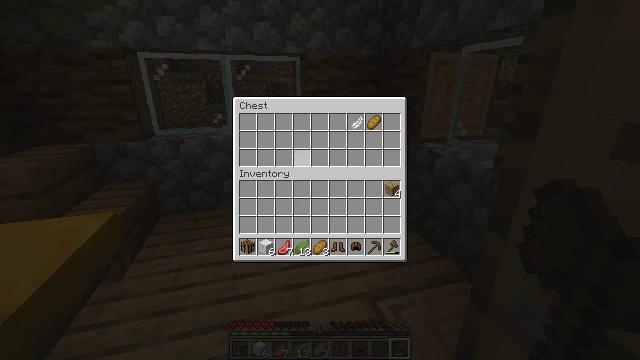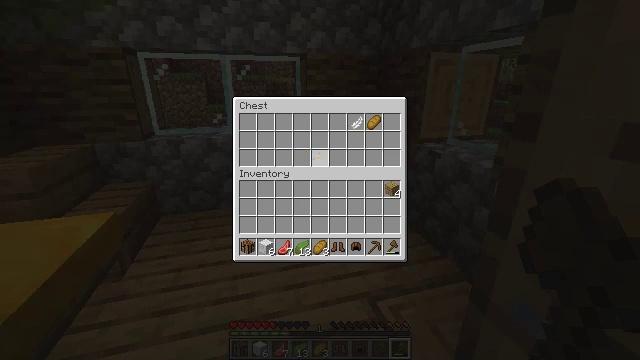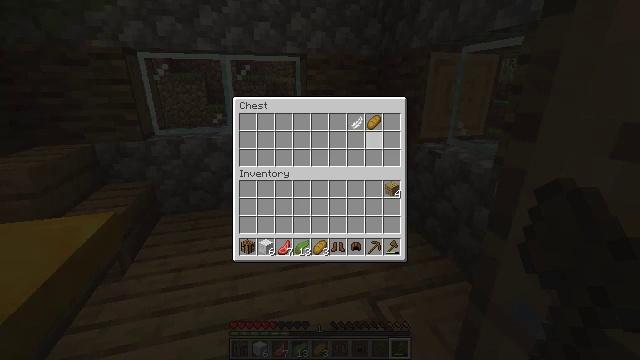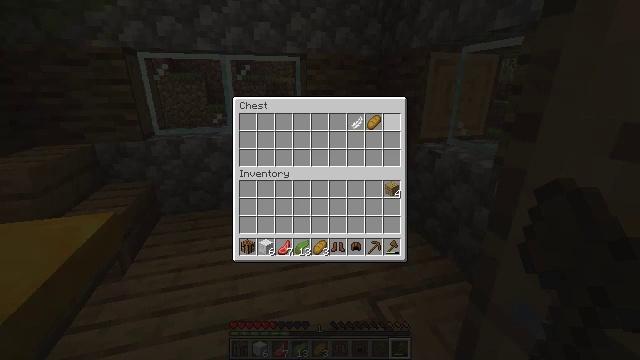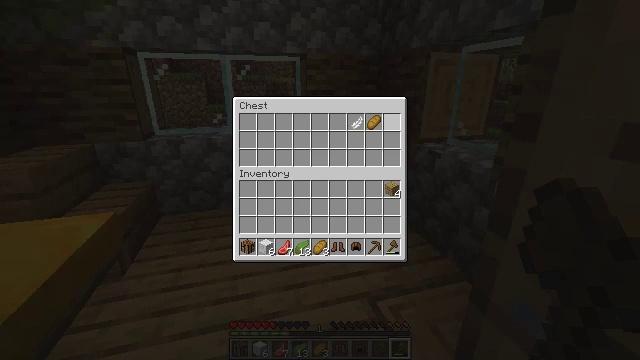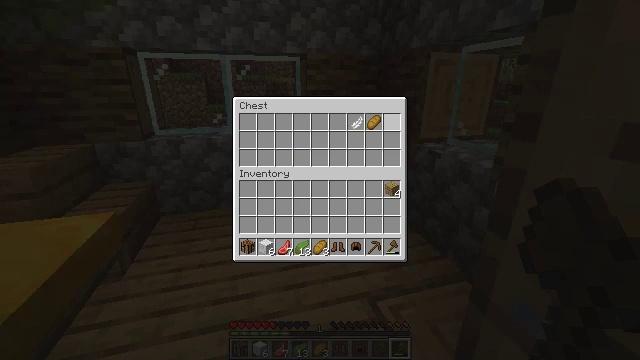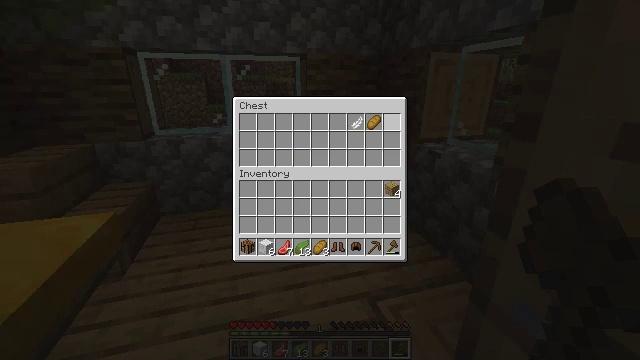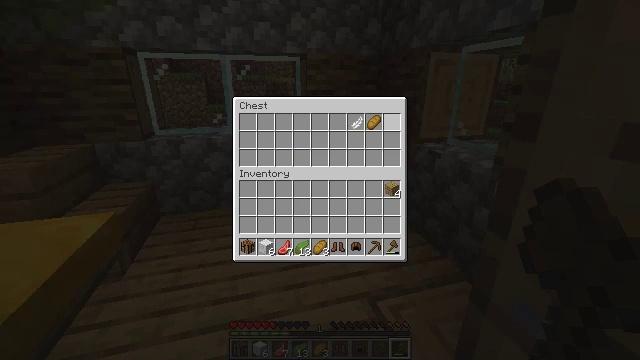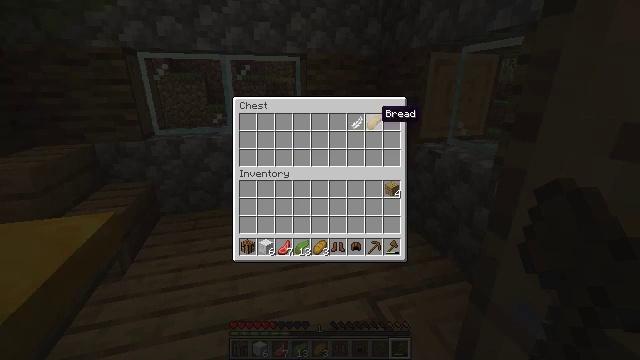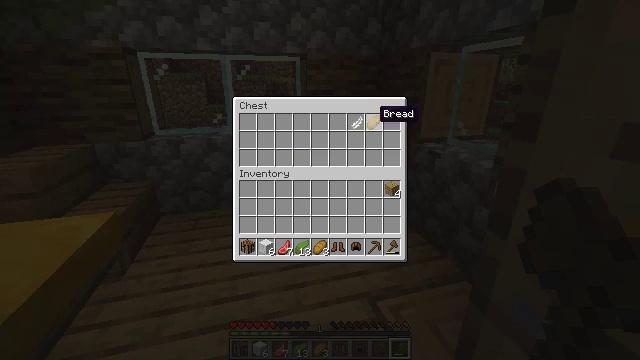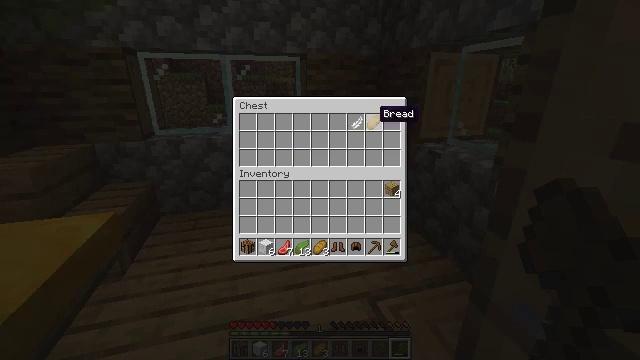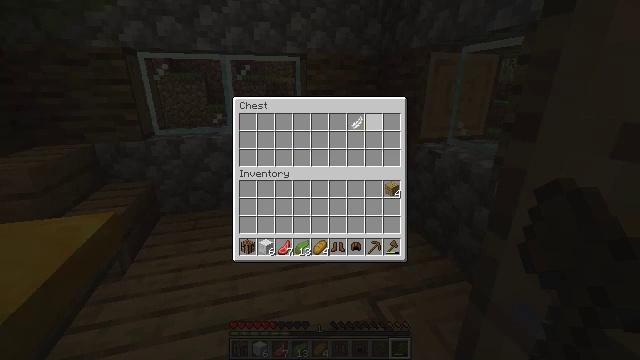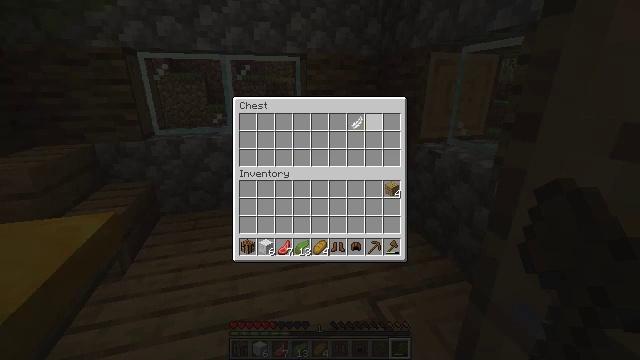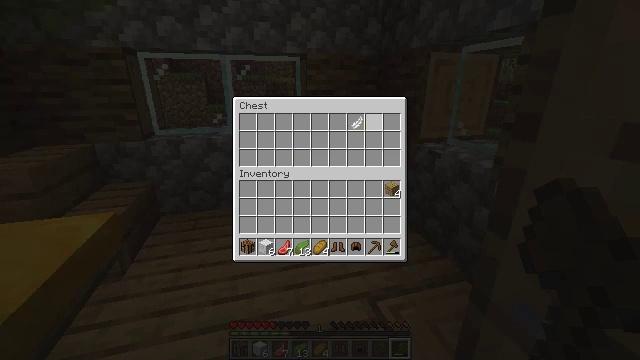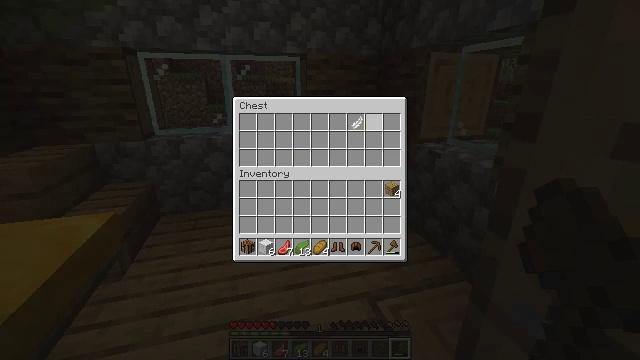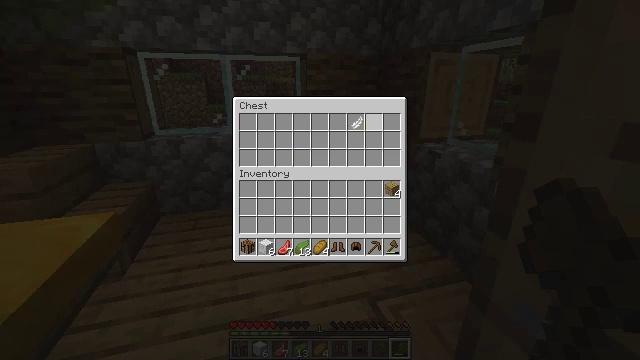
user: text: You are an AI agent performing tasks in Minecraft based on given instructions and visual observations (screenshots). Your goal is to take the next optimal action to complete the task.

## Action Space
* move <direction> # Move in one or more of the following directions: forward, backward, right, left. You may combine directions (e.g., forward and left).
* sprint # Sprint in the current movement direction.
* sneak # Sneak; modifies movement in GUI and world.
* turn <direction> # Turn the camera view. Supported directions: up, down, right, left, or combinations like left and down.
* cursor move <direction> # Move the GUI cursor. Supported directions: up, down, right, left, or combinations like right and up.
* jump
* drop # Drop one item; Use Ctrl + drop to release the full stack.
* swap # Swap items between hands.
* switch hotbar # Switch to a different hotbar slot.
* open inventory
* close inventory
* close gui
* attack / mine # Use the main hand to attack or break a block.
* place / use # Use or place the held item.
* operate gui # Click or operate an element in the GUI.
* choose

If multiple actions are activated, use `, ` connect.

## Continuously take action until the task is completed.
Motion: motion action
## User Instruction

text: Dig up carrots from the soil.
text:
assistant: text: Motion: sneak, cursor move right, operate gui
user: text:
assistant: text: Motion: sneak, cursor move right and up
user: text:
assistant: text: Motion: sneak, cursor move right and up
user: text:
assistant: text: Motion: sneak
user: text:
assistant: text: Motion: sneak
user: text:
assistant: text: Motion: sneak
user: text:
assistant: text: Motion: sneak
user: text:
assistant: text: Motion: sneak, cursor move left
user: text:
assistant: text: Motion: sneak
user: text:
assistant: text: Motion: sneak
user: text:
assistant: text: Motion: sneak, operate gui
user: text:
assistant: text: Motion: sneak, operate gui
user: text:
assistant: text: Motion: sneak, operate gui
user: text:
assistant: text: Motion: sneak
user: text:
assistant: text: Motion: sneak
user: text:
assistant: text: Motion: sneak
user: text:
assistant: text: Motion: sneak
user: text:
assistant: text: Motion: sneak
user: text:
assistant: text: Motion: no_op
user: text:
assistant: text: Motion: no_op
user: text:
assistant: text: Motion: no_op
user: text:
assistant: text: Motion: no_op
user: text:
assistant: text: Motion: no_op
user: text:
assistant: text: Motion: no_op
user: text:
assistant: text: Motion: no_op
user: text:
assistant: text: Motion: no_op
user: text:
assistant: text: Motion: no_op
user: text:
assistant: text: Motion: no_op
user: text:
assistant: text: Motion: no_op
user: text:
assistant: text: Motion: close gui